Question: I'm trying to make a button that's 11px by 11px, but it seems every browser I try has a minimum width of 12px for buttons (except IE9, which does 16px). Is there a way around this or do I need to use anchor tags?
'''
#testButton
{
background-image: url(images/Sprites.png);
width: 11px;
height: 11px;
border: 0 none transparent;
}
'''

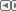
Answer: Every browser has some default css. try using <URL>
try adding 'padding' and 'margin' to '0' in your button css
'''
#testButton
{
background-image: url(images/Sprites.png);
width: 11px;
height: 11px;
border: 0 none transparent;
padding:0;
margin:0;
}
'''